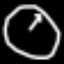
Label: clock